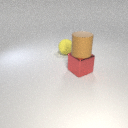
large red metal cube to the right of large yellow rubber sphere